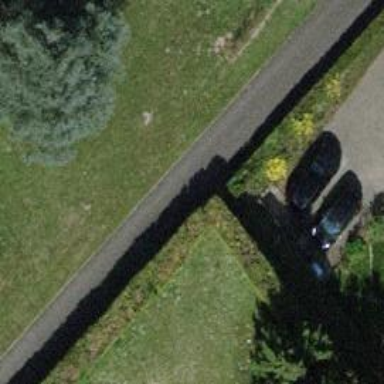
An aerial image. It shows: Hedge barrier.